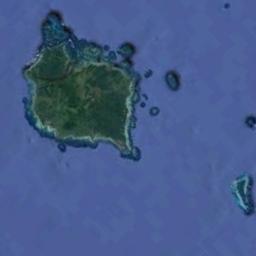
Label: island